Question: While I find the negative number wraparound (i.e. 'A[-2]' indexing the second-to-last element) extremely useful in many cases, when it happens inside a slice it is usually more of an annoyance than a helpful feature, and I often wish for a way to disable that particular behaviour.
Here is a canned 2D example below, but I have had the same peeve a few times with other data structures and in other numbers of dimensions.
'''
import numpy as np
A = np.random.randint(0, 2, (5, 10))
'''

'''
def foo(i, j, r=2):
'''sum of neighbours within r steps of A[i,j]'''
return A[i-r:i+r+1, j-r:j+r+1].sum()
'''
In the slice above I would rather that any negative number to the slice would be treated the same as 'None' is, rather than wrapping to the other end of the array.
Because of the wrapping, the otherwise nice implementation above gives incorrect results at boundary conditions and requires some sort of patch like:
'''
def ugly_foo(i, j, r=2):
def thing(n):
return None if n < 0 else n
return A[thing(i-r):i+r+1, thing(j-r):j+r+1].sum()
'''
I have also tried zero-padding the array or list, but it is still inelegant (requires adjusting the lookup locations indices accordingly) and inefficient (requires copying the array).
Am I missing some standard trick or elegant solution for slicing like this? I noticed that python and numpy already handle the case where you specify too large a number nicely - that is, if the index is greater than the shape of the array it behaves the same as if it were 'None'.
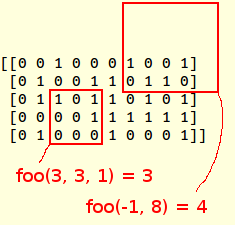
Answer: While you could subclass e.g. 'list' as suggested by jdi, Python's slicing behaviour is not something anyone's going to expect you to muck about with.
Changing it is likely to lead to some serious head-scratching by other people working with your code when it doesn't behave as expected - and it could take a while before they go looking at the special methods of your subclass to see what's actually going on.
See: <URL>